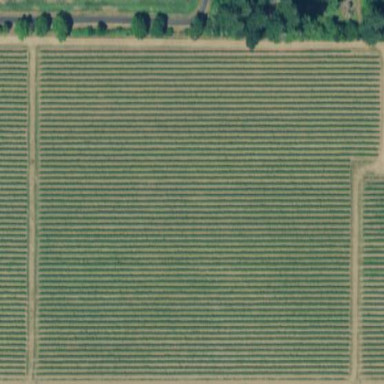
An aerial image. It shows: Vineyard where grapes are grown.